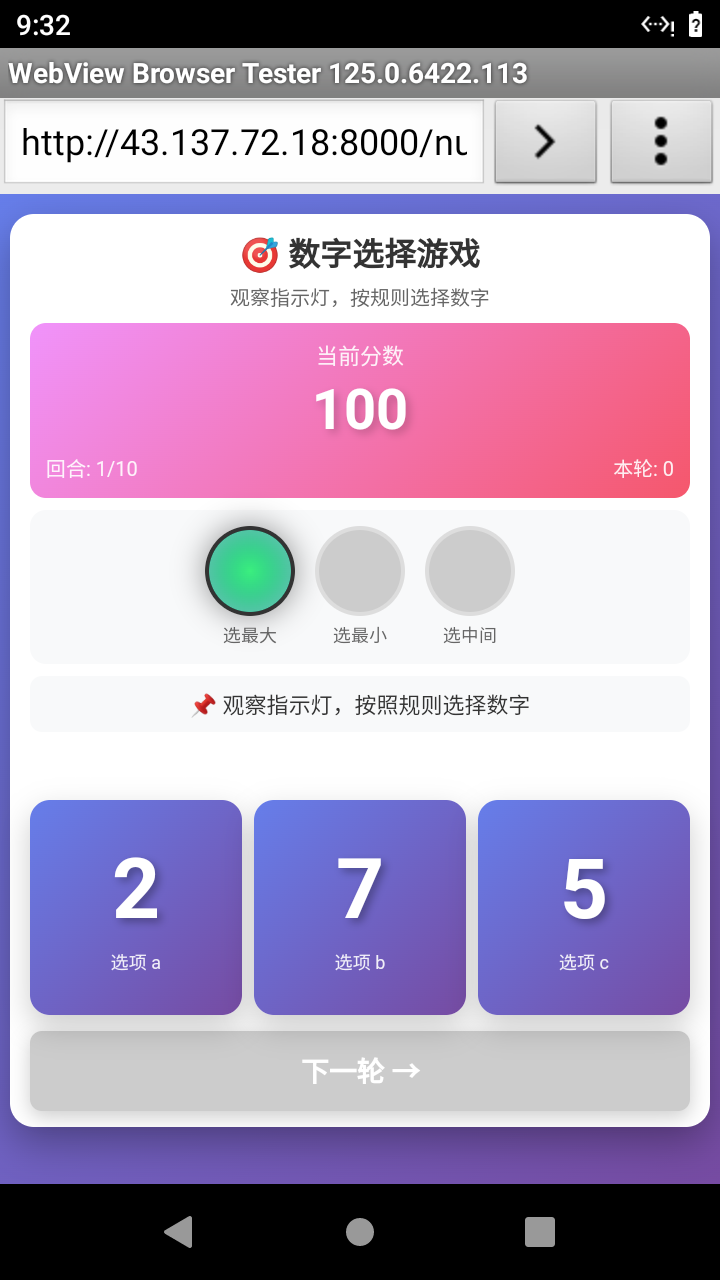

Select the correct number based on the traffic light color.
Answer: 1